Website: macys
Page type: newsletter-management
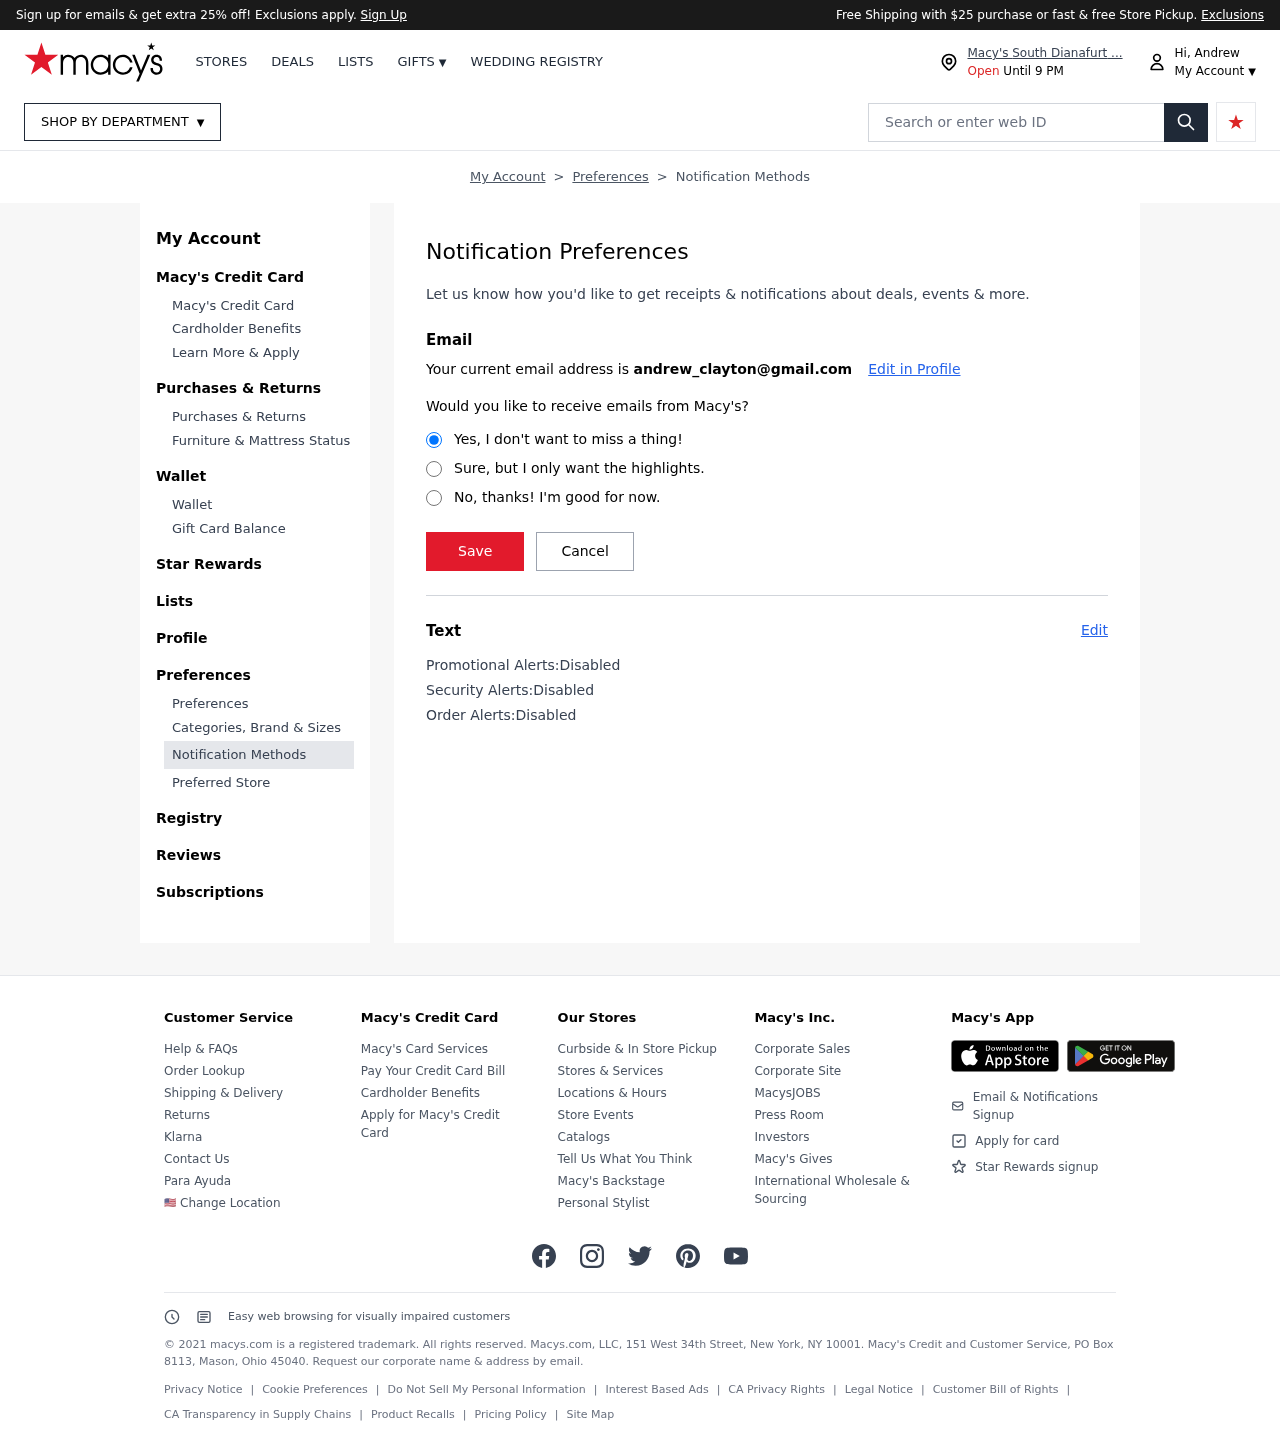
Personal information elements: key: PII_EMAIL
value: andrew_clayton@gmail.com
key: PII_FIRSTNAME
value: Hi, Andrew
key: PII_LOCATION1_CITY
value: Macy's South Dianafurt ...
Search elements: key: HEADER_SEARCH
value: Search or enter web ID